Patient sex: M
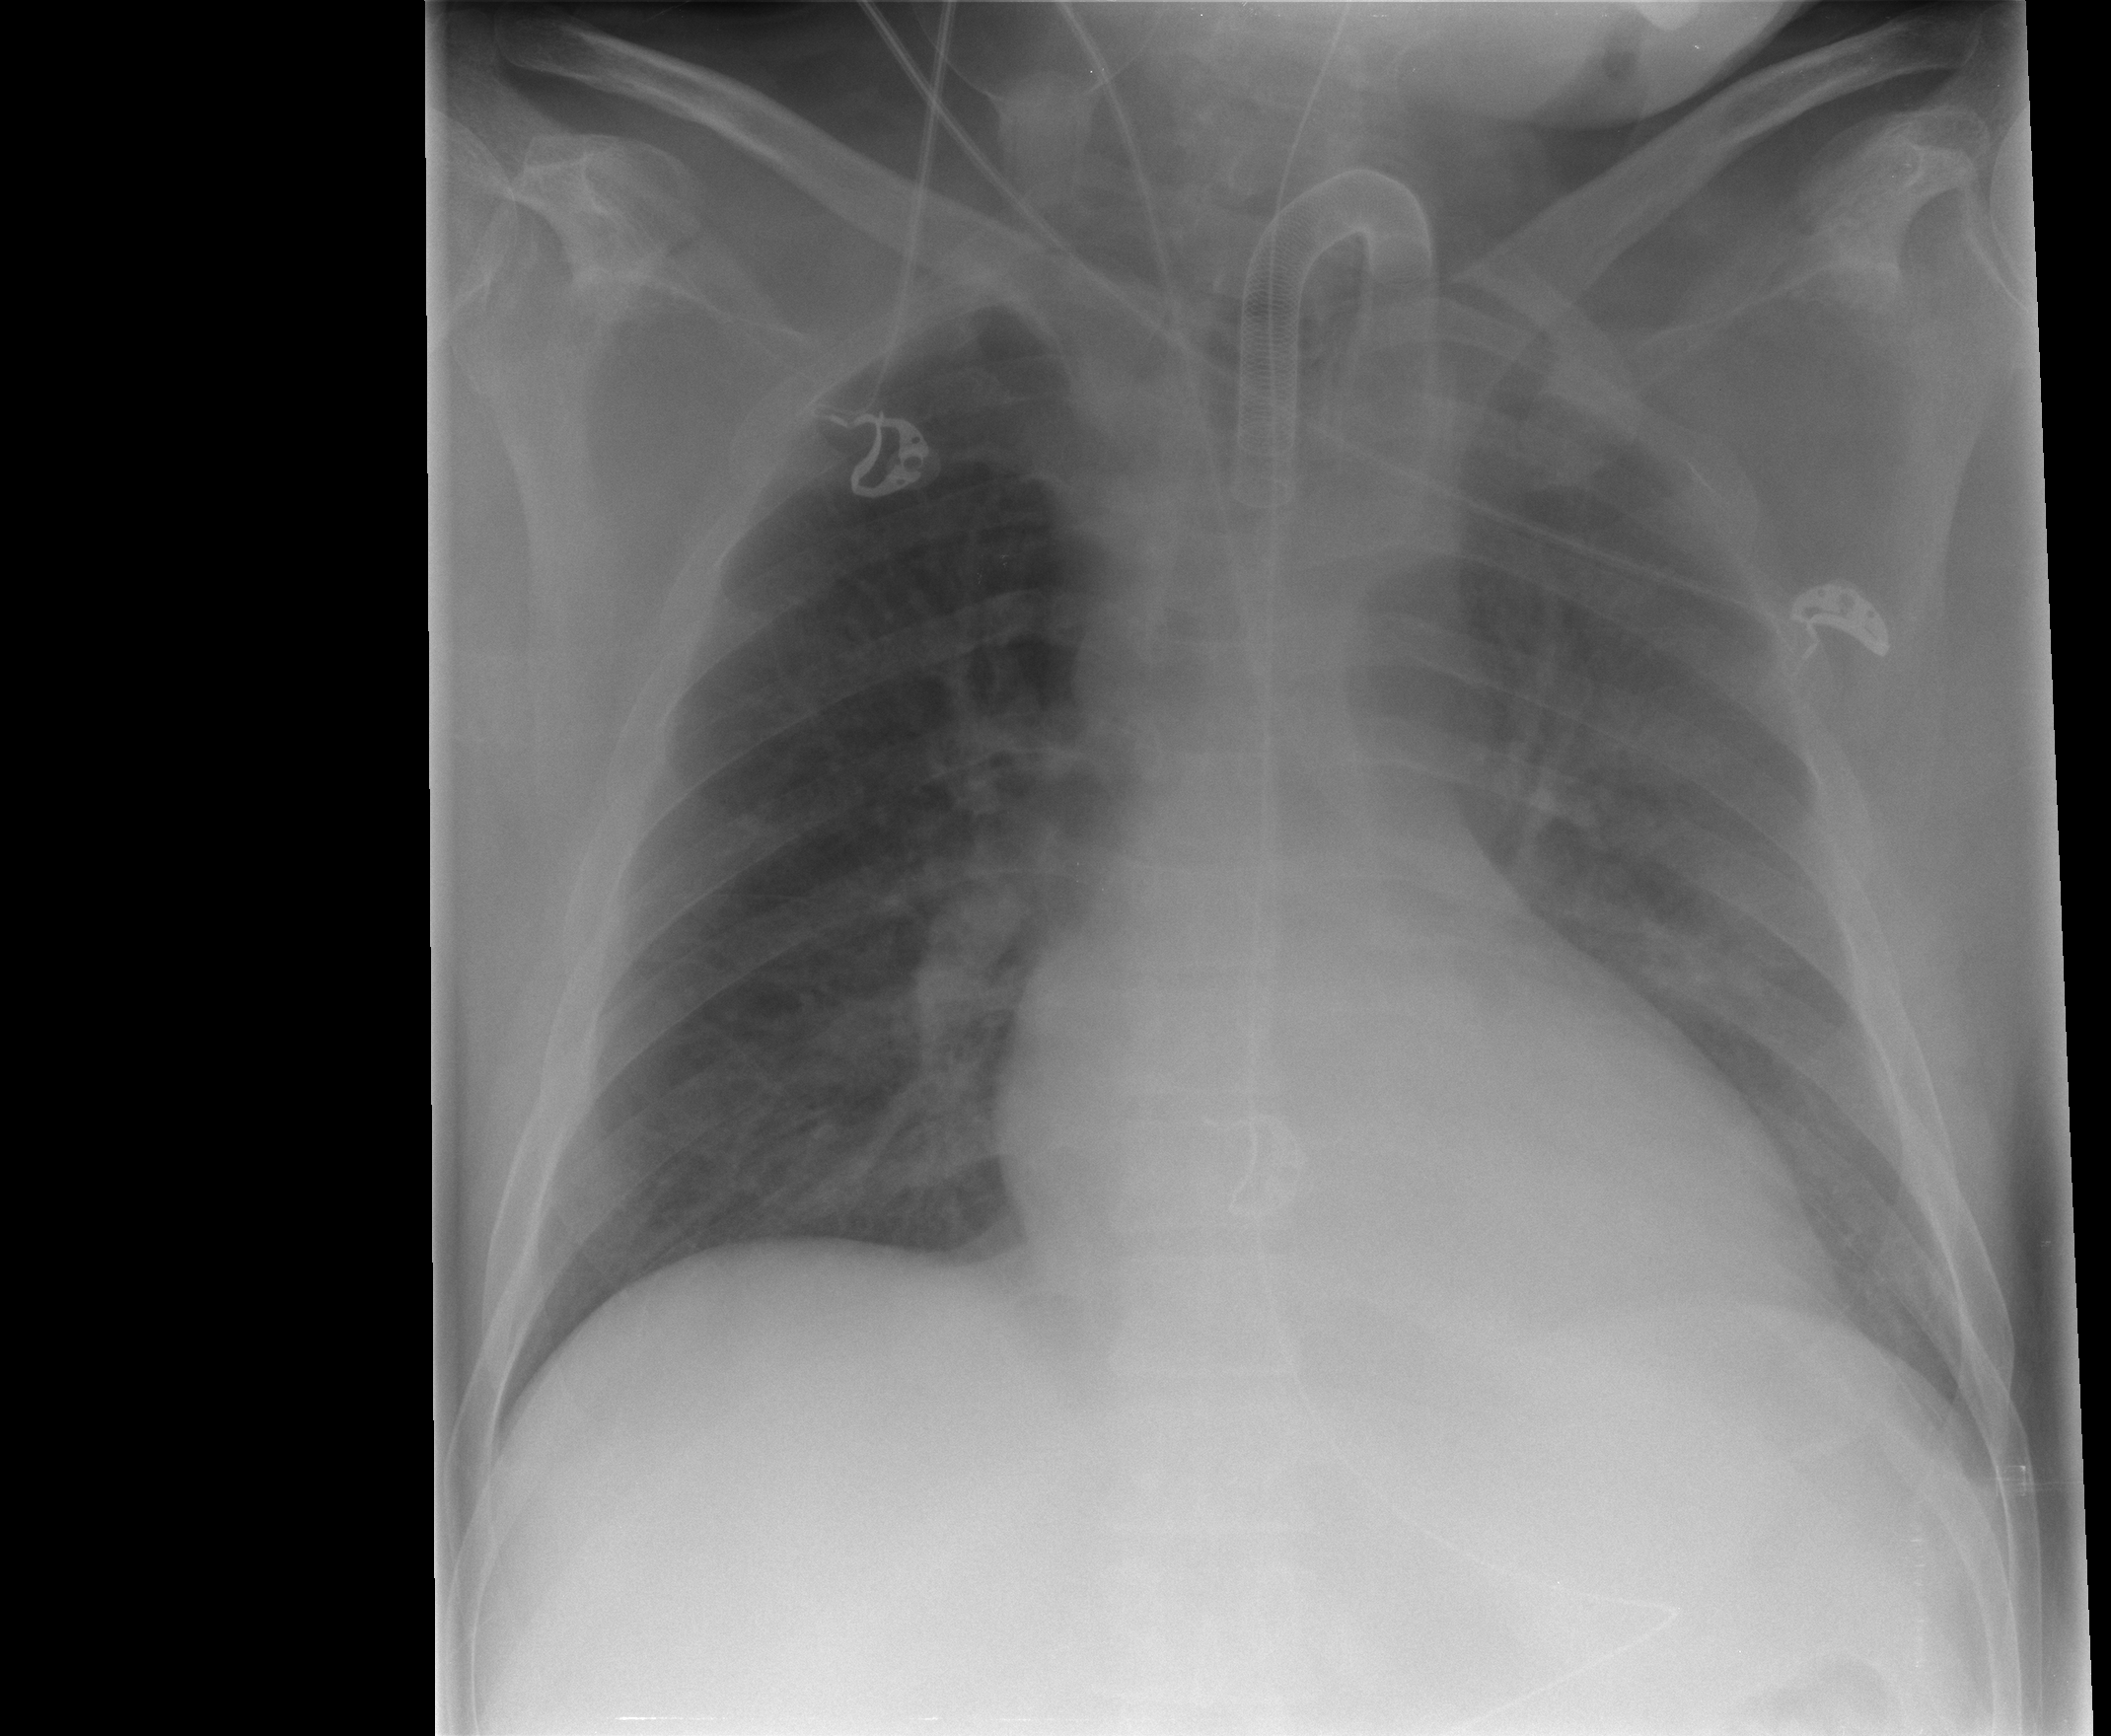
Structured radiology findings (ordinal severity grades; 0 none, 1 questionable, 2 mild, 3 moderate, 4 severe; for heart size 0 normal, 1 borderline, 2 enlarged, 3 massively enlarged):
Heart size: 0
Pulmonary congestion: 0
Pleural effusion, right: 0
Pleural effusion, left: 2
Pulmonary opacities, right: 0
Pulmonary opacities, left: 0
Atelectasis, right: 0
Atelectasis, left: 2